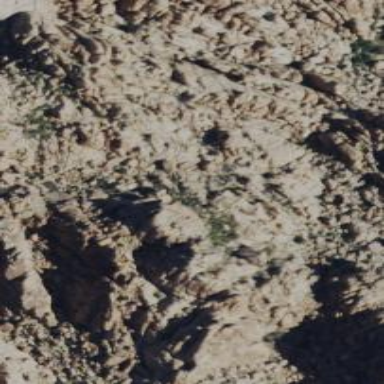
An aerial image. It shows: Natural cliff.